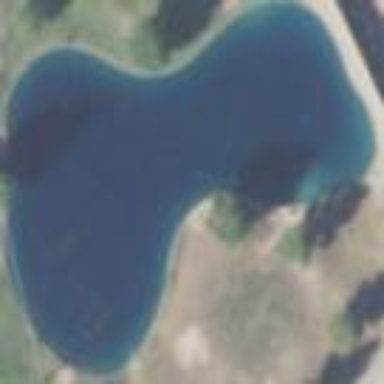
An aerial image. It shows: Pond surrounded by natural water.